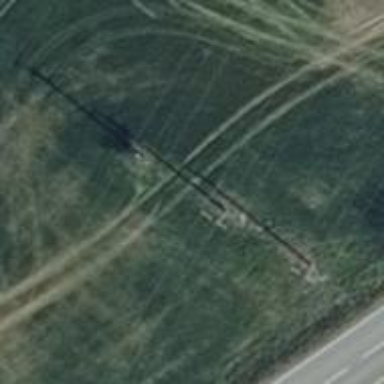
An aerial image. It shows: Power pole.